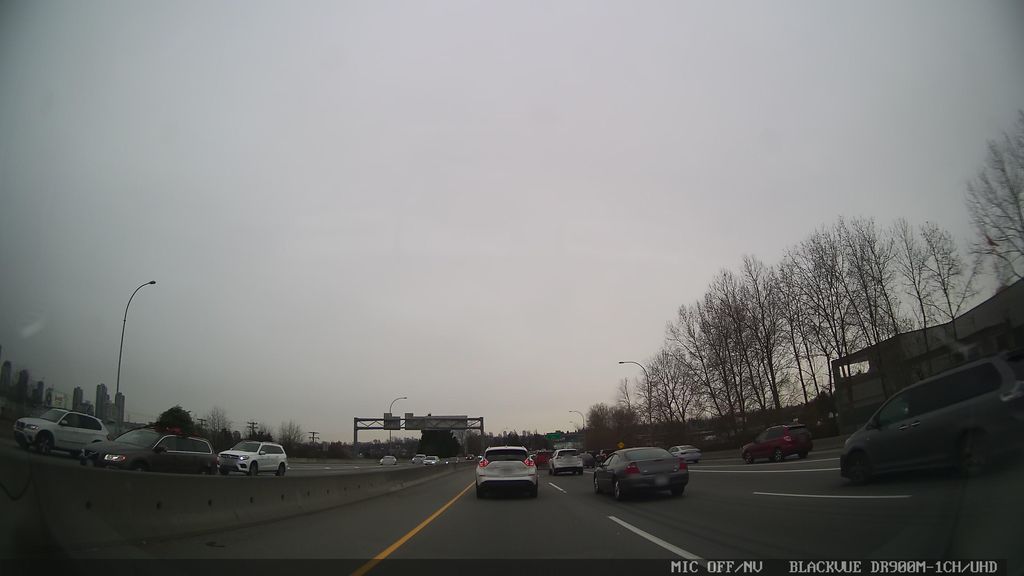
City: vancouver